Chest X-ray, PA view. Patient: 57 years old, sex M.
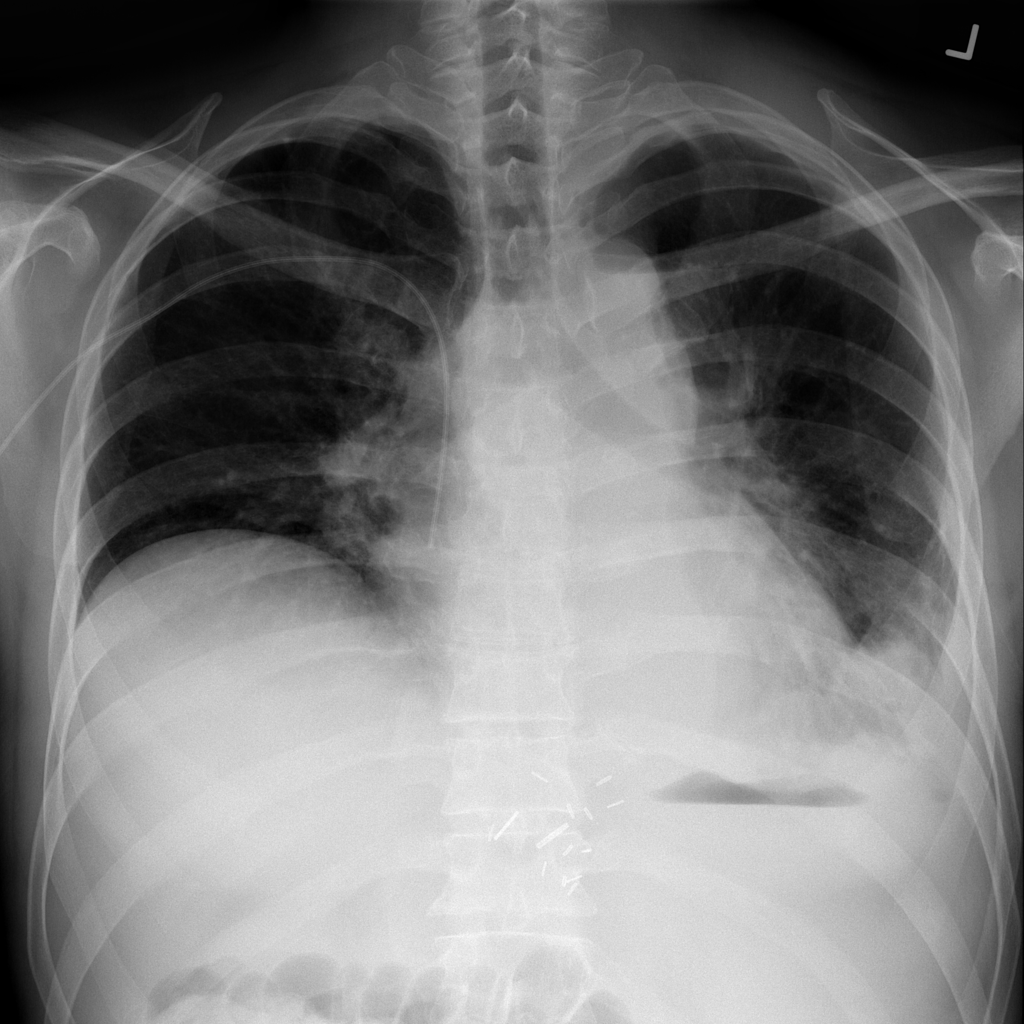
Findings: No Finding